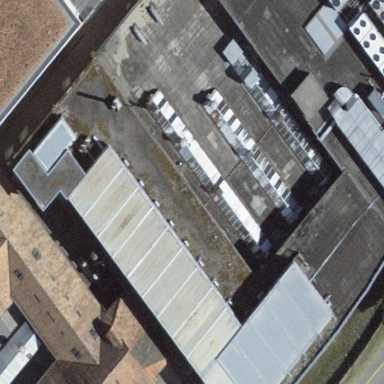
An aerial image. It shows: Industrial building.